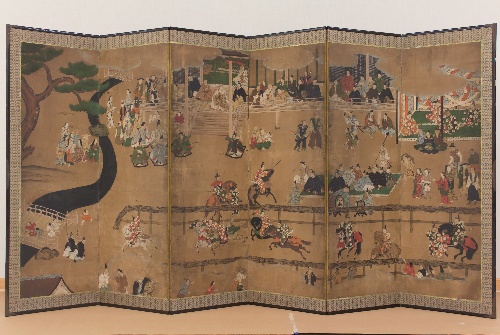
Title: 賀茂競馬図屏風|Horse Race at the Kamo Shrine (Kamo kurabeuma zu)
Artist: Unidentified
Date: ca. 1600
Object type: Screens
Classification: Paintings
Medium: Six-panel folding screen; ink and color on paper
Culture: Japan
Period: Momoyama period (1573–1615)
Dimensions: Image: 61 in. × 10 ft. 7 1/16 in. (155 × 322.8 cm)
Overall with mounting: 68 7/8 in. × 11 ft. 1 7/8 in. (175 × 340 cm)
Department: Asian Art
Credit line: Mary and Cheney Cowles Collection, Gift of Mary and Cheney Cowles, 2019
Accession year: 2019
Repository: Metropolitan Museum of Art, New York, NY